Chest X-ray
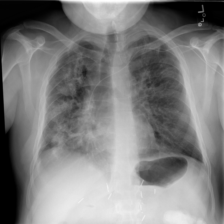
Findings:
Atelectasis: negative
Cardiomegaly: negative
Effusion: negative
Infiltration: positive
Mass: negative
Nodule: negative
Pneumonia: negative
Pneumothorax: negative
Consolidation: negative
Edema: negative
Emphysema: negative
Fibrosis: negative
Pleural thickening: negative
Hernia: negative